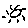
Label: sun